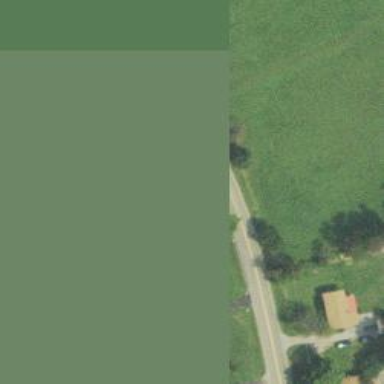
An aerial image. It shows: Driveway.